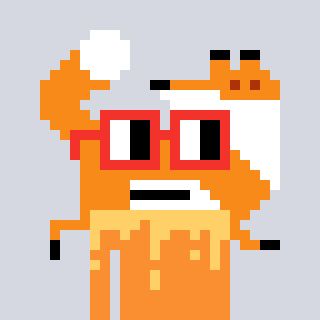
a pixel art character with square red glasses, a fox-shaped head and a orange-colored body on a cool background